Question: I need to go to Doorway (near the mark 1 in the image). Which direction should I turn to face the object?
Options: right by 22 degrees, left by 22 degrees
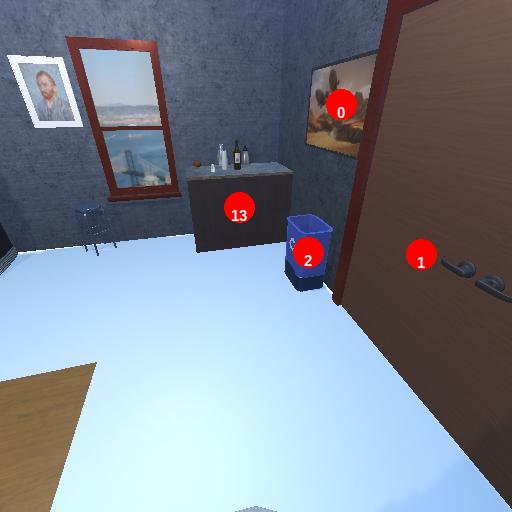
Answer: right by 22 degrees